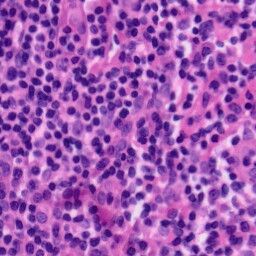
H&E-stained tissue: Tonsil